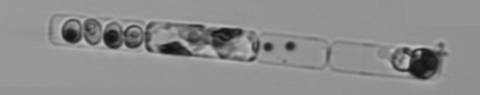
Label: Guinardia_delicatula_TAG_internal_parasite